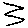
Label: zigzag